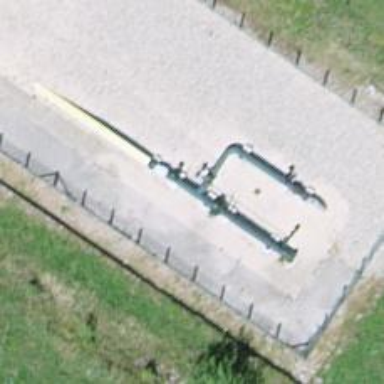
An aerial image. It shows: Pipeline structure is shown.